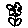
Label: flower